Question: In Android, I create a password field like this:
'''
EditText text = new EditText(context);
text.setTransformationMethod(PasswordTransformationMethod.getInstance());
'''
Or like this, which seems to do the same thing:
'''
EditText text = new EditText(context);
text.setInputType(InputType.TYPE_CLASS_TEXT | InputType.TYPE_TEXT_VARIATION_PASSWORD);
'''
I get a nice password field except for the last character typed by the user. It's visible on the screen for a few seconds before beeing masked with a dot.
Here is a screenshot:

Do you know how to fix this behaviour please?
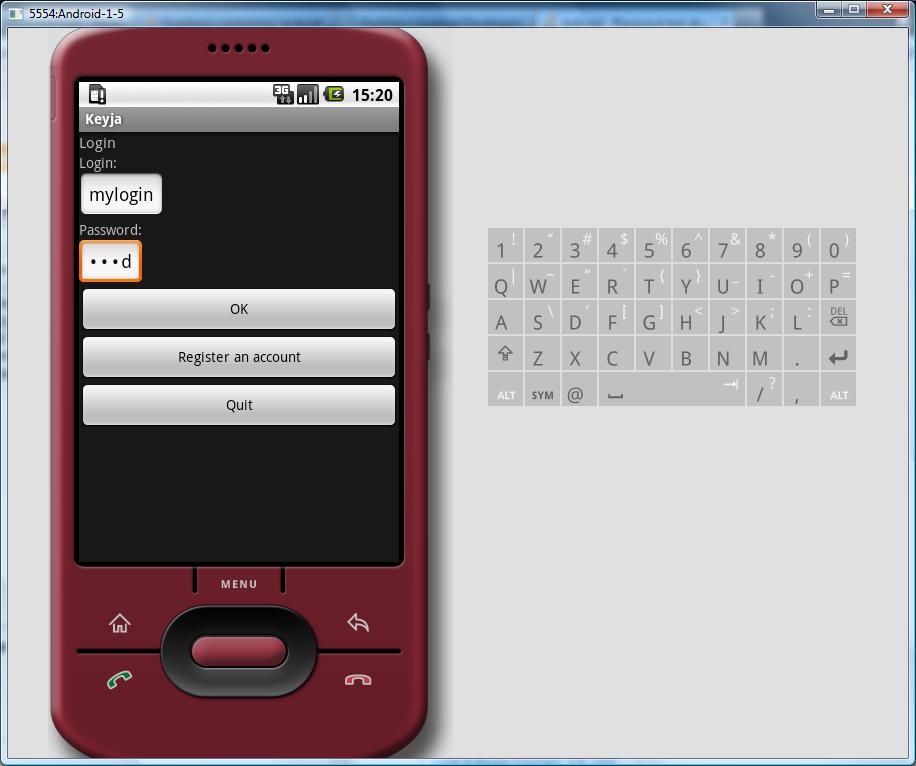
Answer: This is expected behavior. With the soft keyboards on most devices, it is valuable feedback that they are typing the password correctly.
For a list of all of the different inputTypes you can specify and how they change the EditText,
see <URL> .
Also, it is possible to change this behavior by implementing your own 'TransformationMethod' and setting it via 'setTransformationMethod()', but I would not recommend doing that. Users will expect the behavior you are seeing and by changing your app, you'll be providing an inconsistent user experience.
also check this <URL>